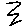
Label: zigzag